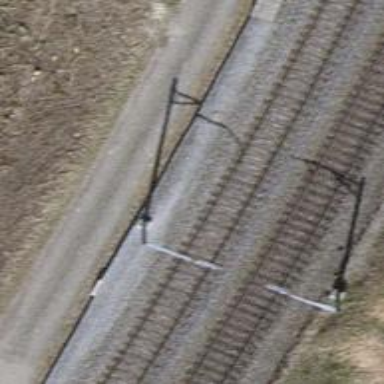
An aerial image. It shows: Railway milestone.